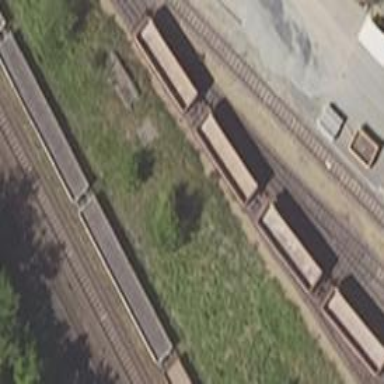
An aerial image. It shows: Railway switch.